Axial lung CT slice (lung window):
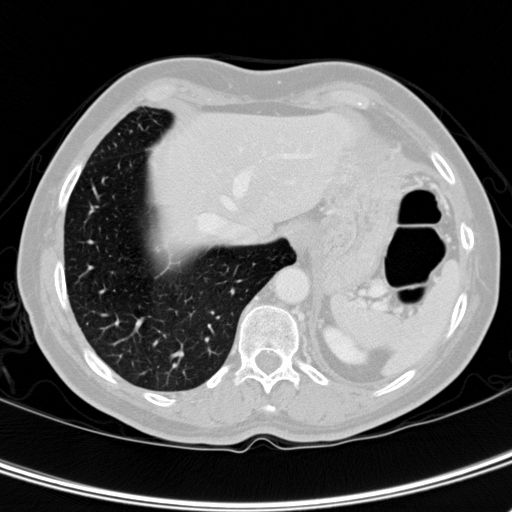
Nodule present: no